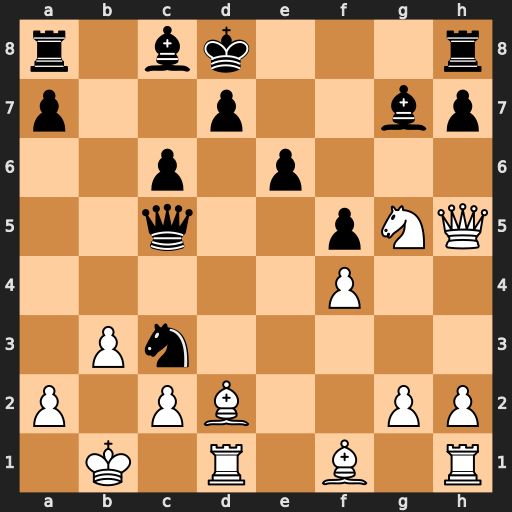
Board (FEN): r1bk3r/p2p2bp/2p1p3/2q2pNQ/5P2/1Pn5/P1PB2PP/1K1R1B1R
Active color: w
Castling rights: -
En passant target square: -
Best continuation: Bxc3 Qxc3 Nxe6+ Ke7 Nxg7